Question: I am using asp.net 4.0. i am creating the Url with the help of "routes.MapPageRoute".
so i noticed that jquery file was not gettin loaded due to url not being static. so i used
"ResolveClientUrl". I could load the js files but in jquery code i get error.
I did ask this same question on
<URL>
I have given the image for the error also..
please anyone can guide me where am i going wrong.
I somehow feel that i have issue due to the pattern i am writting url in global file.
Code:
'''
<asp:Content ID="content1" runat="server" ContentPlaceHolderID="HeadContent">
<link href="../js/fancybox/jquery.fancybox-1.3.4.css" rel="stylesheet" type="text/css" />
<script src="http://ajax.aspnetcdn.com/ajax/jquery/jquery-1.5.1.js" type="text/javascript"></script>
<script src='<%=ResolveClientUrl("~/js/fancybox/jquery.fancybox-1.3.4.js")%>' type="text/javascript"></script>
<script src='<%=ResolveClientUrl("~/js/fancybox/jquery.easing-1.3.pack.js")%>' type="text/javascript"></script>
<script src='<%=ResolveClientUrl("~/js/fancybox/jquery.mousewheel-3.0.4.pack.js")%>' type="text/javascript"></script>
<script type="text/javascript">
$.noConflict();
$(document).ready(function () {
$(".fancyYoutube").fancybox({
'transitionIn': 'elastic',
'transitionOut': 'fade',
'width': 680,
'height': 495,
'type': 'swf'
});
});
</script>
</asp:Content>
'''
Error:

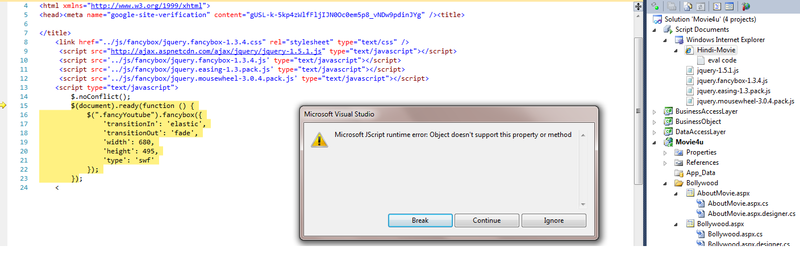
Answer: You need to remove '$.noConflict();' from the beginning of code; or if you want to keep it, you should not use '$' in the lines following it:
Solution 1:
'''
// $.noConflict(); <-- comment or remove this line
$(document).ready(function () {
$(".fancyYoutube").fancybox({
'transitionIn': 'elastic',
'transitionOut': 'fade',
'width': 680,
'height': 495,
'type': 'swf'
});
});
'''
Solution 2:
'''
$.noConflict();
jQuery(document).ready(function () {
jQuery(".fancyYoutube").fancybox({
'transitionIn': 'elastic',
'transitionOut': 'fade',
'width': 680,
'height': 495,
'type': 'swf'
});
});
'''
Explanation:
As <URL>' to tell jQuery '$'. Here you have no other library, so you don't need to , so both solutions should work for you.